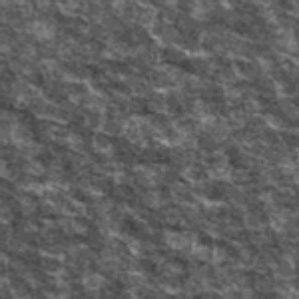
Label: frost